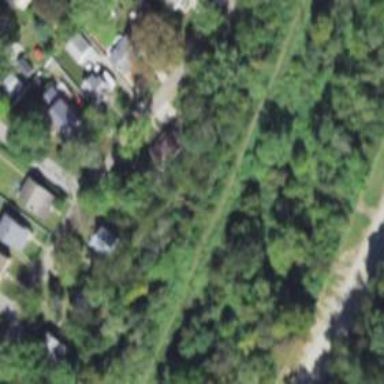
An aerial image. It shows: Abandoned railway next to footway.